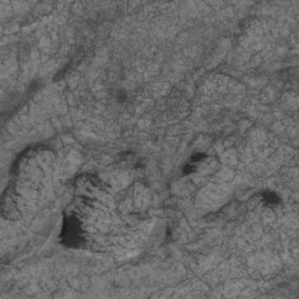
Label: non_frost